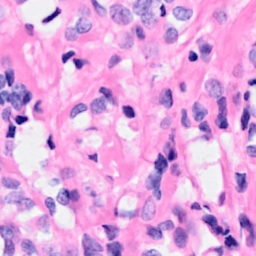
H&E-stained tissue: Breast